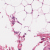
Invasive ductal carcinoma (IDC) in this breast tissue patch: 0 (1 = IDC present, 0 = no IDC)